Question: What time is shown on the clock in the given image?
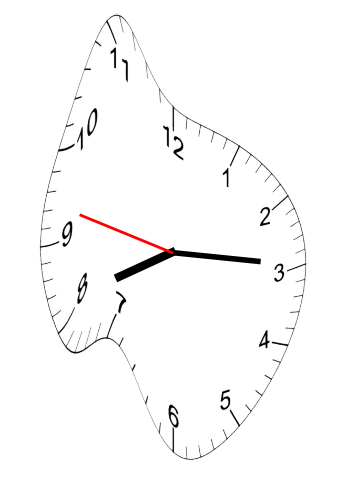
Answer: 08:14:47